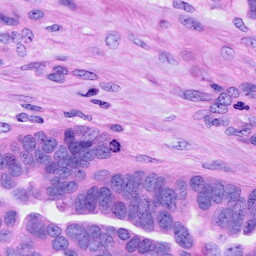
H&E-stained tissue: Ovarian